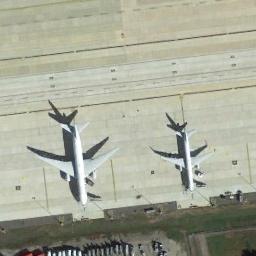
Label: airplane